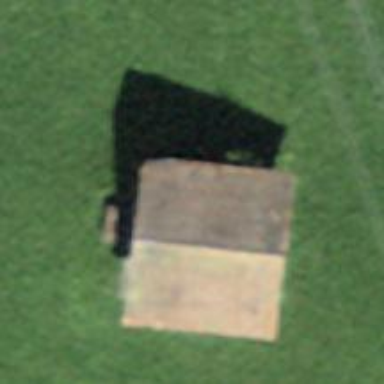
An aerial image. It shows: Barn.